Question: Is it possible to align text in a cell?
In my example I want to align hours and city centrally like this:

<URL>
'''
#presentation {
background-color: #dedede;
padding-top: 25px;
padding-left: 50px;
padding-right: 50px;
}
#offers h1 {
text-transform: uppercase;
color: #666666;
}
#offers h1 em {
color: #4598d1;
font-style: normal;
}
.offers {
padding: 25px 50px;
width: 50%;
margin: auto;
}
.offers button {
background-color: #dddddd;
font-family: Verdana, Arial, Helvetica, sans-serif;
font-size: 12px;
font-weight: bold;
color: #868686;
border: #868686;
border-style: solid;
border-width: 1px;
}
.offers .right {
float: right;
width: 100px;
}
.offers table {
background-color: #DEDEDE;
text-align: left;
float: left;
}
.offers .tittle {
font-size: 18px;
color: #666666;
font-family: 'Arial Normal', 'Arial';
text-transform: uppercase;
}
.offers th {
font-family: 'Arial Normal', 'Arial';
font-weight: 400;
font-size: 11px;
white-space: nowrap;
}
.offers table th .fistClass {
font-family: 'Arial Gras', 'Arial';
font-weight: 700;
font-style: normal;
font-size: 12px;
color: #669900;
text-align: center;
}
.offers table .td {
background-color: #ffffff;
}
.offers .departureTime {
color: #35A6F4;
font-size: 18px;
font-weight: bold;
}
.offers .arrivalTime {
color: #35A6F4;
font-size: 11px;
}
.offers .originStation {
font-family: 'Arial Gras', 'Arial';
font-weight: bold;
font-style: normal;
font-size: 11px;
}
.offers .destinationStation {
font-family: 'Arial Gras', 'Arial';
font-style: normal;
font-size: 11px;
}
.offers .duration {
font-size: 11px;
color: #666666;
}
.offers .priceFirstClass {
color: #7ABB00;
text-align: right;
font-family: 'Arial Gras', 'Arial';
font-weight: bold;
font-size: 20px;
}
.offers .minPrice {
}
.offers .lastPlaces {
}
.offers .unavailable {
font-size: 12px;
color: #E4E4E4;
text-align: center;
}
.offers .foo {
white-space: nowrap;
overflow: hidden;
text-overflow: ellipsis;
width: auto;
}
.offers p.espacement_important {
margin: 5px 0;
}
.offers span{
padding-left: 15px;
}
'''
'''
<div id="presentation">
<section>
<div class="offers">
<table border="0">
<tr>
<th></th>
<th></th>
<th></th>
<th></th>
</tr>
<tr>
<td>
<div>
<p>
<span class="departureTime">03h00</span>
<span>New-York</span>
</p>
<p>
<span class="arrivalTime">15h00</span>
<span>Bahamas</span>
</p>
<p class="duration"><span >8h00</span>
<span>2 correspond.</span>
<span>A380</span>
</p>
</div>
</td>
<td class="unavailable">indisponible</td>
<td><input type="radio" />
<label >10.00 EUR</label>
</td>
<td>
<label >50.00 EUR</label>
</td>
</tr>
</table>
</div>
</section>
</div>
'''
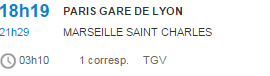
Answer: Try below code.
HTML
'''
<div id="presentation">
<section>
<div class="offers">
<table class="locationtable" width="100%;" cellpadding="0">
<tr>
<td width="50%"><span class="departureTime">03h00</span></td>
<td width="50%"><span>New-York</span></td>
</tr>
<tr>
<td class="duration">8h00</td>
<td><span>Bahamas</span></td>
</tr>
</table>
</div>
</section>
'''
CSS
'''
.locationtable{
width: 200px;
margin: 0 auto;
background: #eee;
}
table td{
padding: 5px 10px;
vertical-align: middle;
text-align: center;
}
.departureTime,
.duration{
color: blue;
}
'''
<URL>